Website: lowes
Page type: newsletter-management
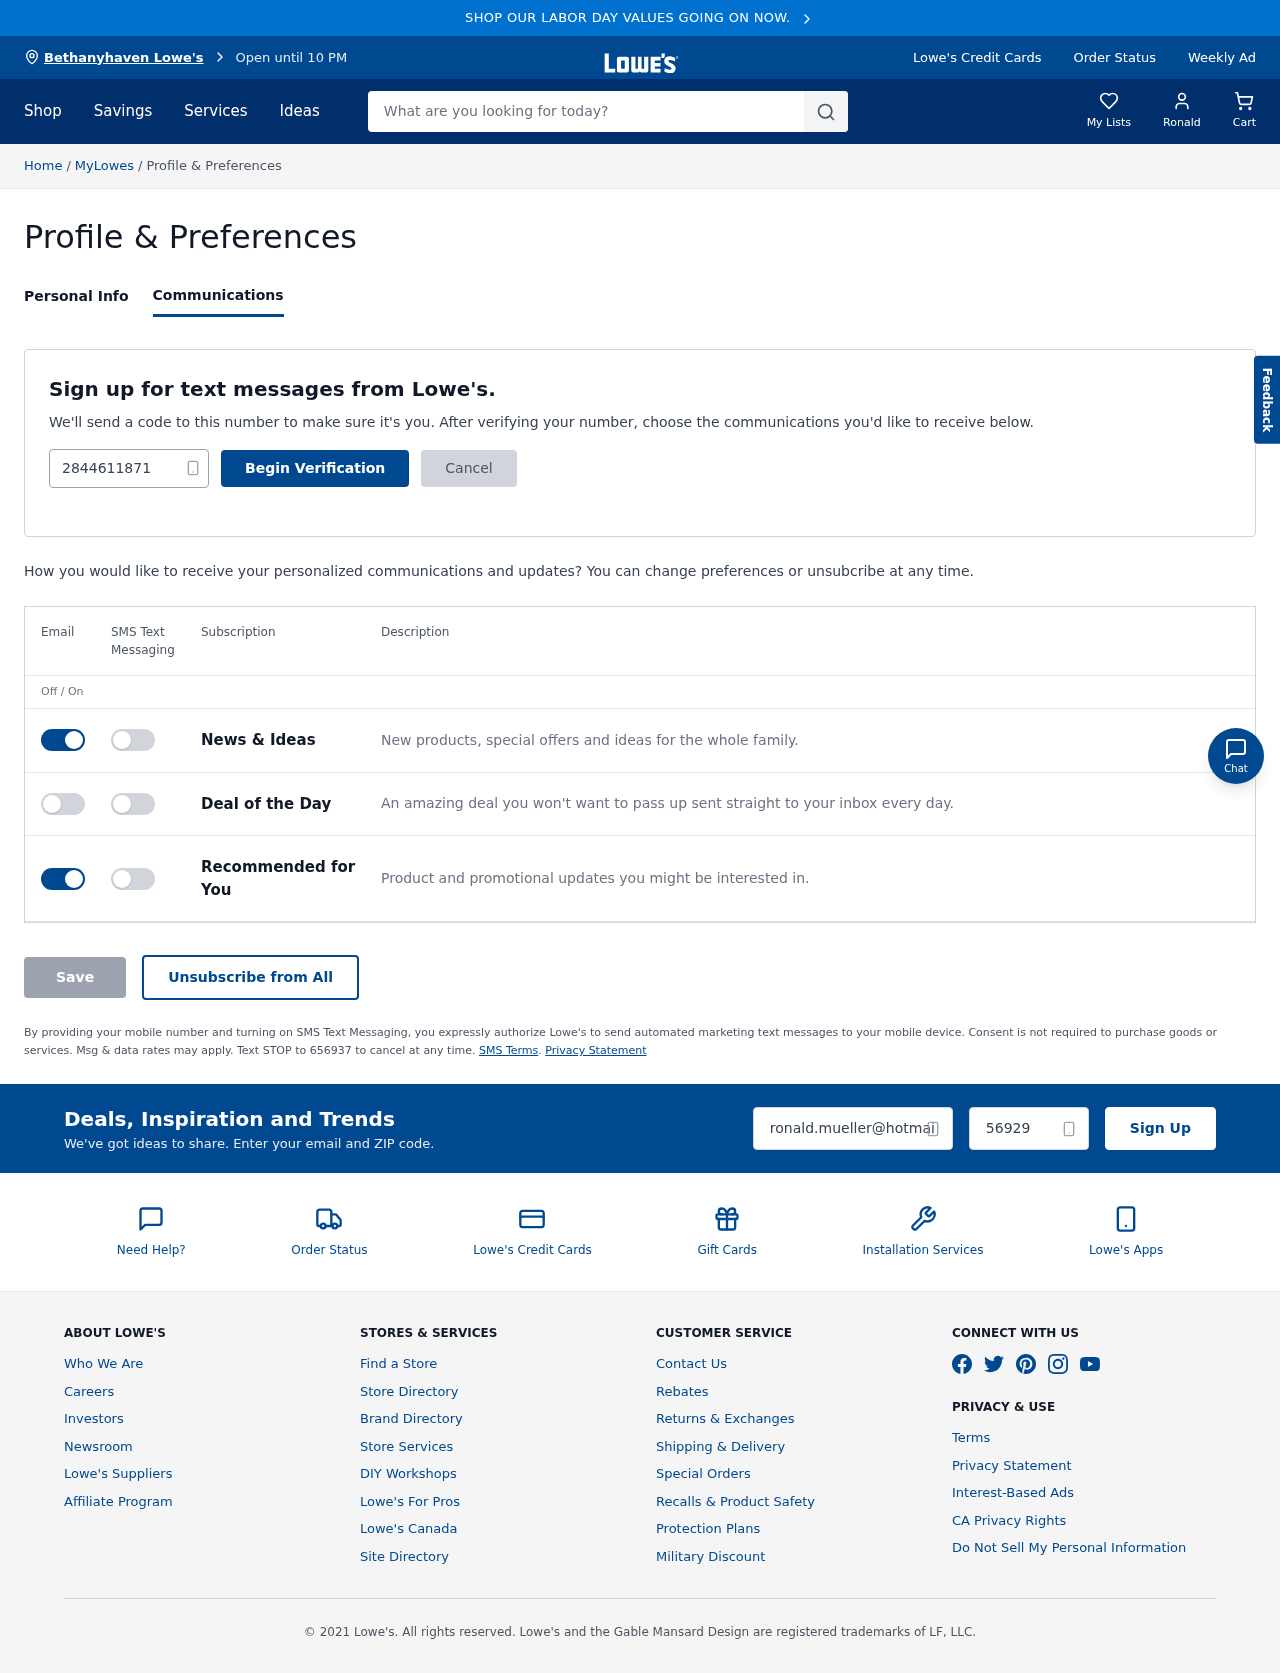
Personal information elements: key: PII_CITY
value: Bethanyhaven Lowe's
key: PII_EMAIL
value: ronald.mueller@hotmail.com
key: PII_FIRSTNAME
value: Ronald
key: PII_PHONE
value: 2844611871
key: PII_POSTCODE
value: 56929
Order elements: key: ORDER_NUM_ITEMS
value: Cart
Search elements: key: HEADER_SEARCH
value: What are you looking for today?